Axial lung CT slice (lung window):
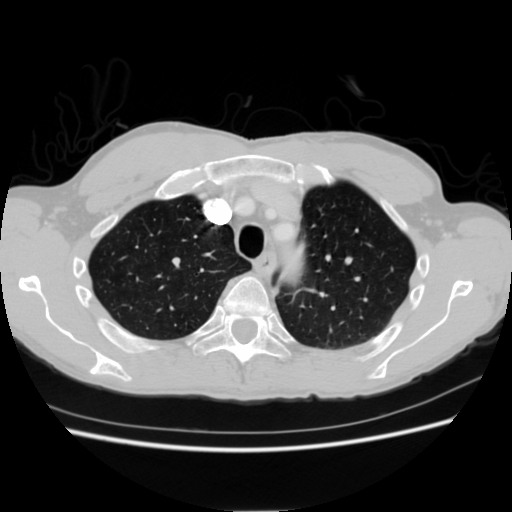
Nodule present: no